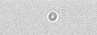
Label: camera_spot